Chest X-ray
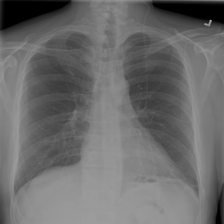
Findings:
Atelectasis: positive
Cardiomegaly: negative
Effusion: negative
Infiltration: positive
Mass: negative
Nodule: negative
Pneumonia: negative
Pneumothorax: negative
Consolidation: negative
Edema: negative
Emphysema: negative
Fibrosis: negative
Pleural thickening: negative
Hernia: negative